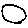
Label: circle